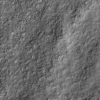
Label: not_dusty